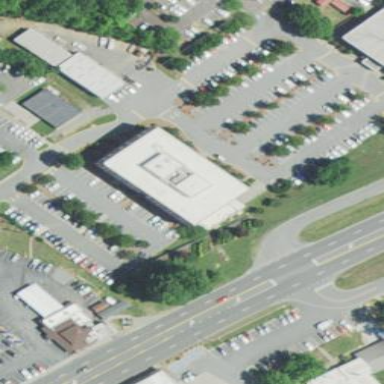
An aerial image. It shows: Government office building.